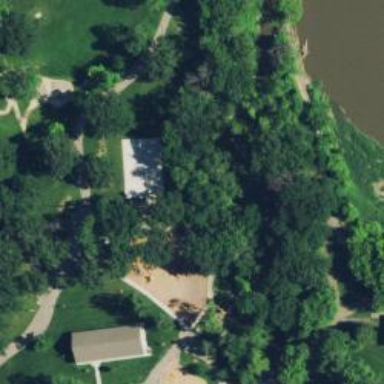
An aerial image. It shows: Disc golf tee area.